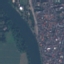
Land use / land cover class: River